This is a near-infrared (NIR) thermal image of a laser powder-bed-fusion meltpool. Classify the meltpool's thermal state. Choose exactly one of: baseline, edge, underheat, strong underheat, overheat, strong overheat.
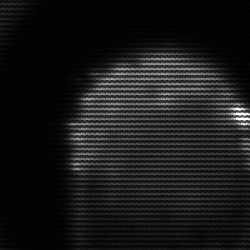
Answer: edge